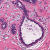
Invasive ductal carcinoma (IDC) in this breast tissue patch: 0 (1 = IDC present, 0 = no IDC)